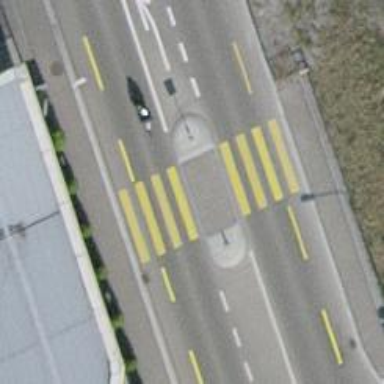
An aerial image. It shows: Primary highway with asphalt surface. It has separate cycle lane and sidewalks on both sides.